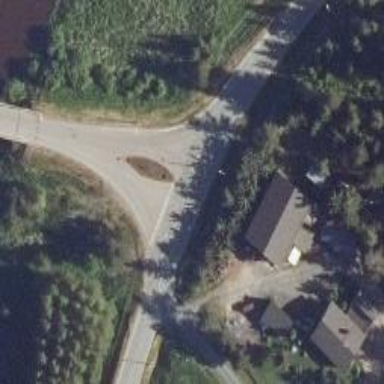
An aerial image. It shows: Tertiary road with asphalt surface.